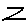
Label: zigzag